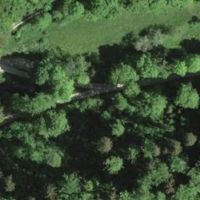
EUNIS habitat code: 43
Species observed at this site:
Melittis melissophyllum